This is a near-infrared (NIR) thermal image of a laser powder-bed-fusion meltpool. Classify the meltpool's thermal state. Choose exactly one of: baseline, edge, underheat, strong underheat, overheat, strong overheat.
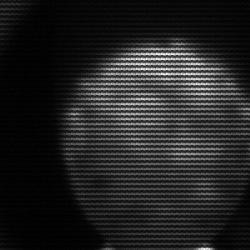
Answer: edge